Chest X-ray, AP view. Patient: 32 years old, sex M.
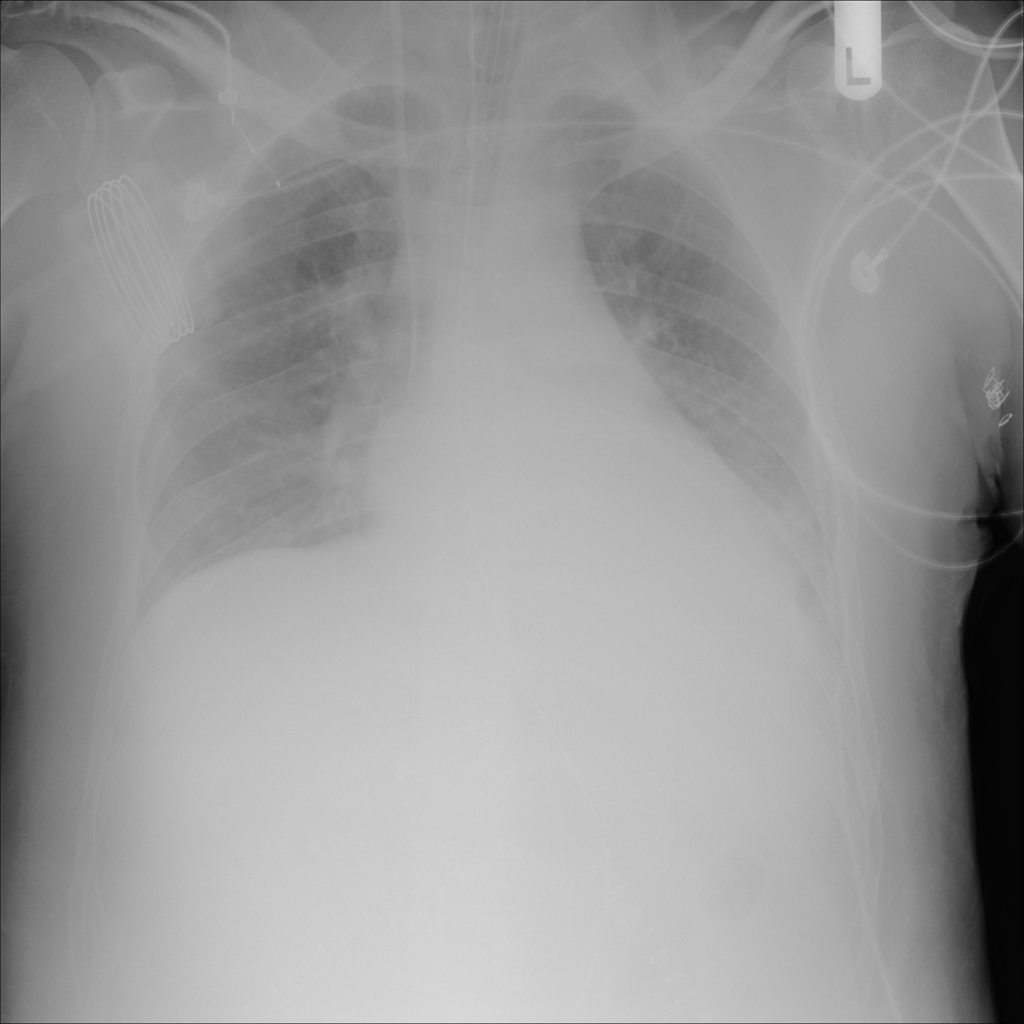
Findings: Atelectasis